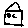
Label: house